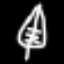
Label: leaf